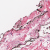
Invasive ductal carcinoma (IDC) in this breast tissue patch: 0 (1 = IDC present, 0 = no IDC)